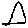
Label: triangle